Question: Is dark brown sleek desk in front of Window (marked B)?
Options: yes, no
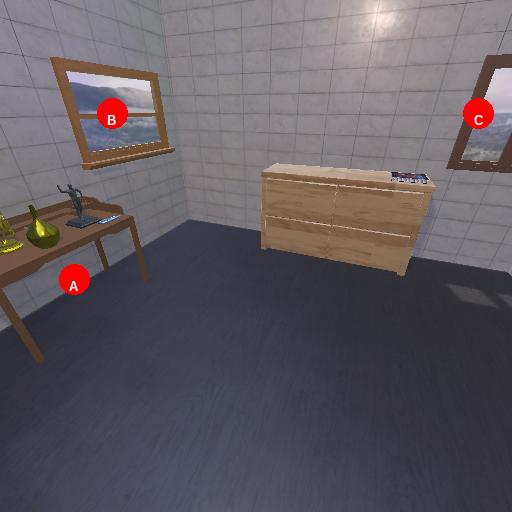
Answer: yes